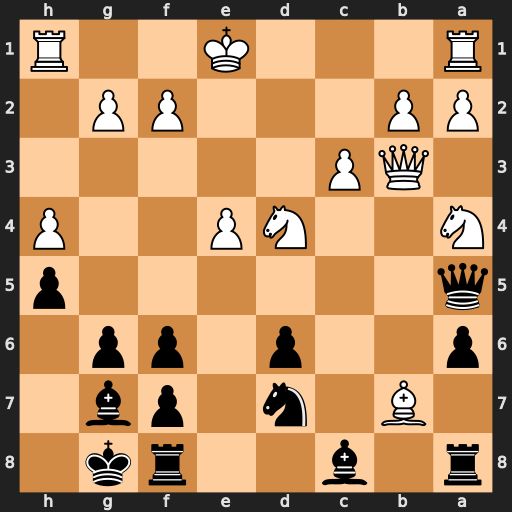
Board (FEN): r1b2rk1/1B1n1pb1/p2p1pp1/q6p/N2NP2P/1QP5/PP3PP1/R3K2R
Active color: b
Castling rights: KQ
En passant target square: -
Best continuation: Bxb7 Qxb7 Qxa4